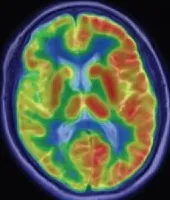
61-year-old woman after suffering a stroke. (C) Axial FDG PET fused with FSE T2WI of this patient showed the right hemispheric infarction with hypometabolism.
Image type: radiology (pet)